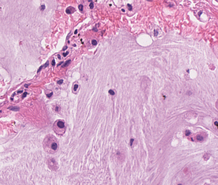
Tumor epithelial tissue: no
Tumor-associated stroma tissue: no
Normal tissue: yes